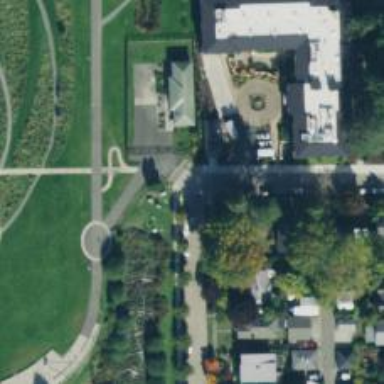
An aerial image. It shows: Residential road with separate sidewalk.